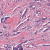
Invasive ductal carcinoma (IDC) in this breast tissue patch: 1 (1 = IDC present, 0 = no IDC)